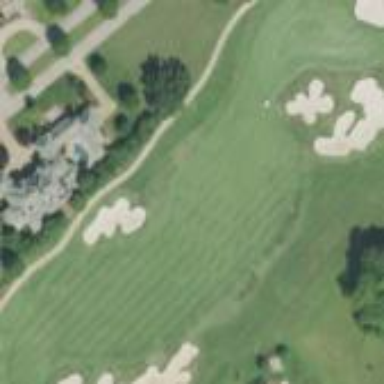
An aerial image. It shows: Golf fairway surrounded by grass.